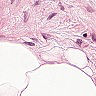
Metastatic tissue present: no